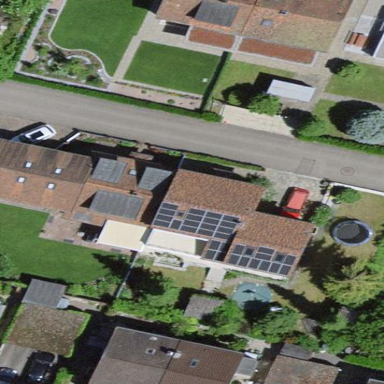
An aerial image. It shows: Semidetached house.